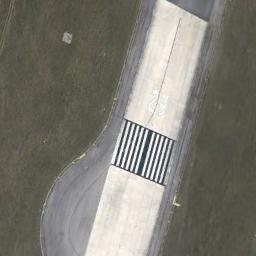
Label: runway